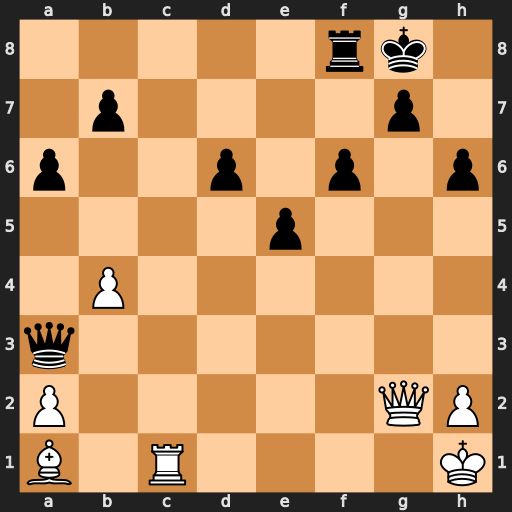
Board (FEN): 5rk1/1p4p1/p2p1p1p/4p3/1P6/q7/P5QP/B1R4K
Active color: w
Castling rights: -
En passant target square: -
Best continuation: Rc7 Rf7 Qd5 Qf3+ Qxf3